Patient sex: M
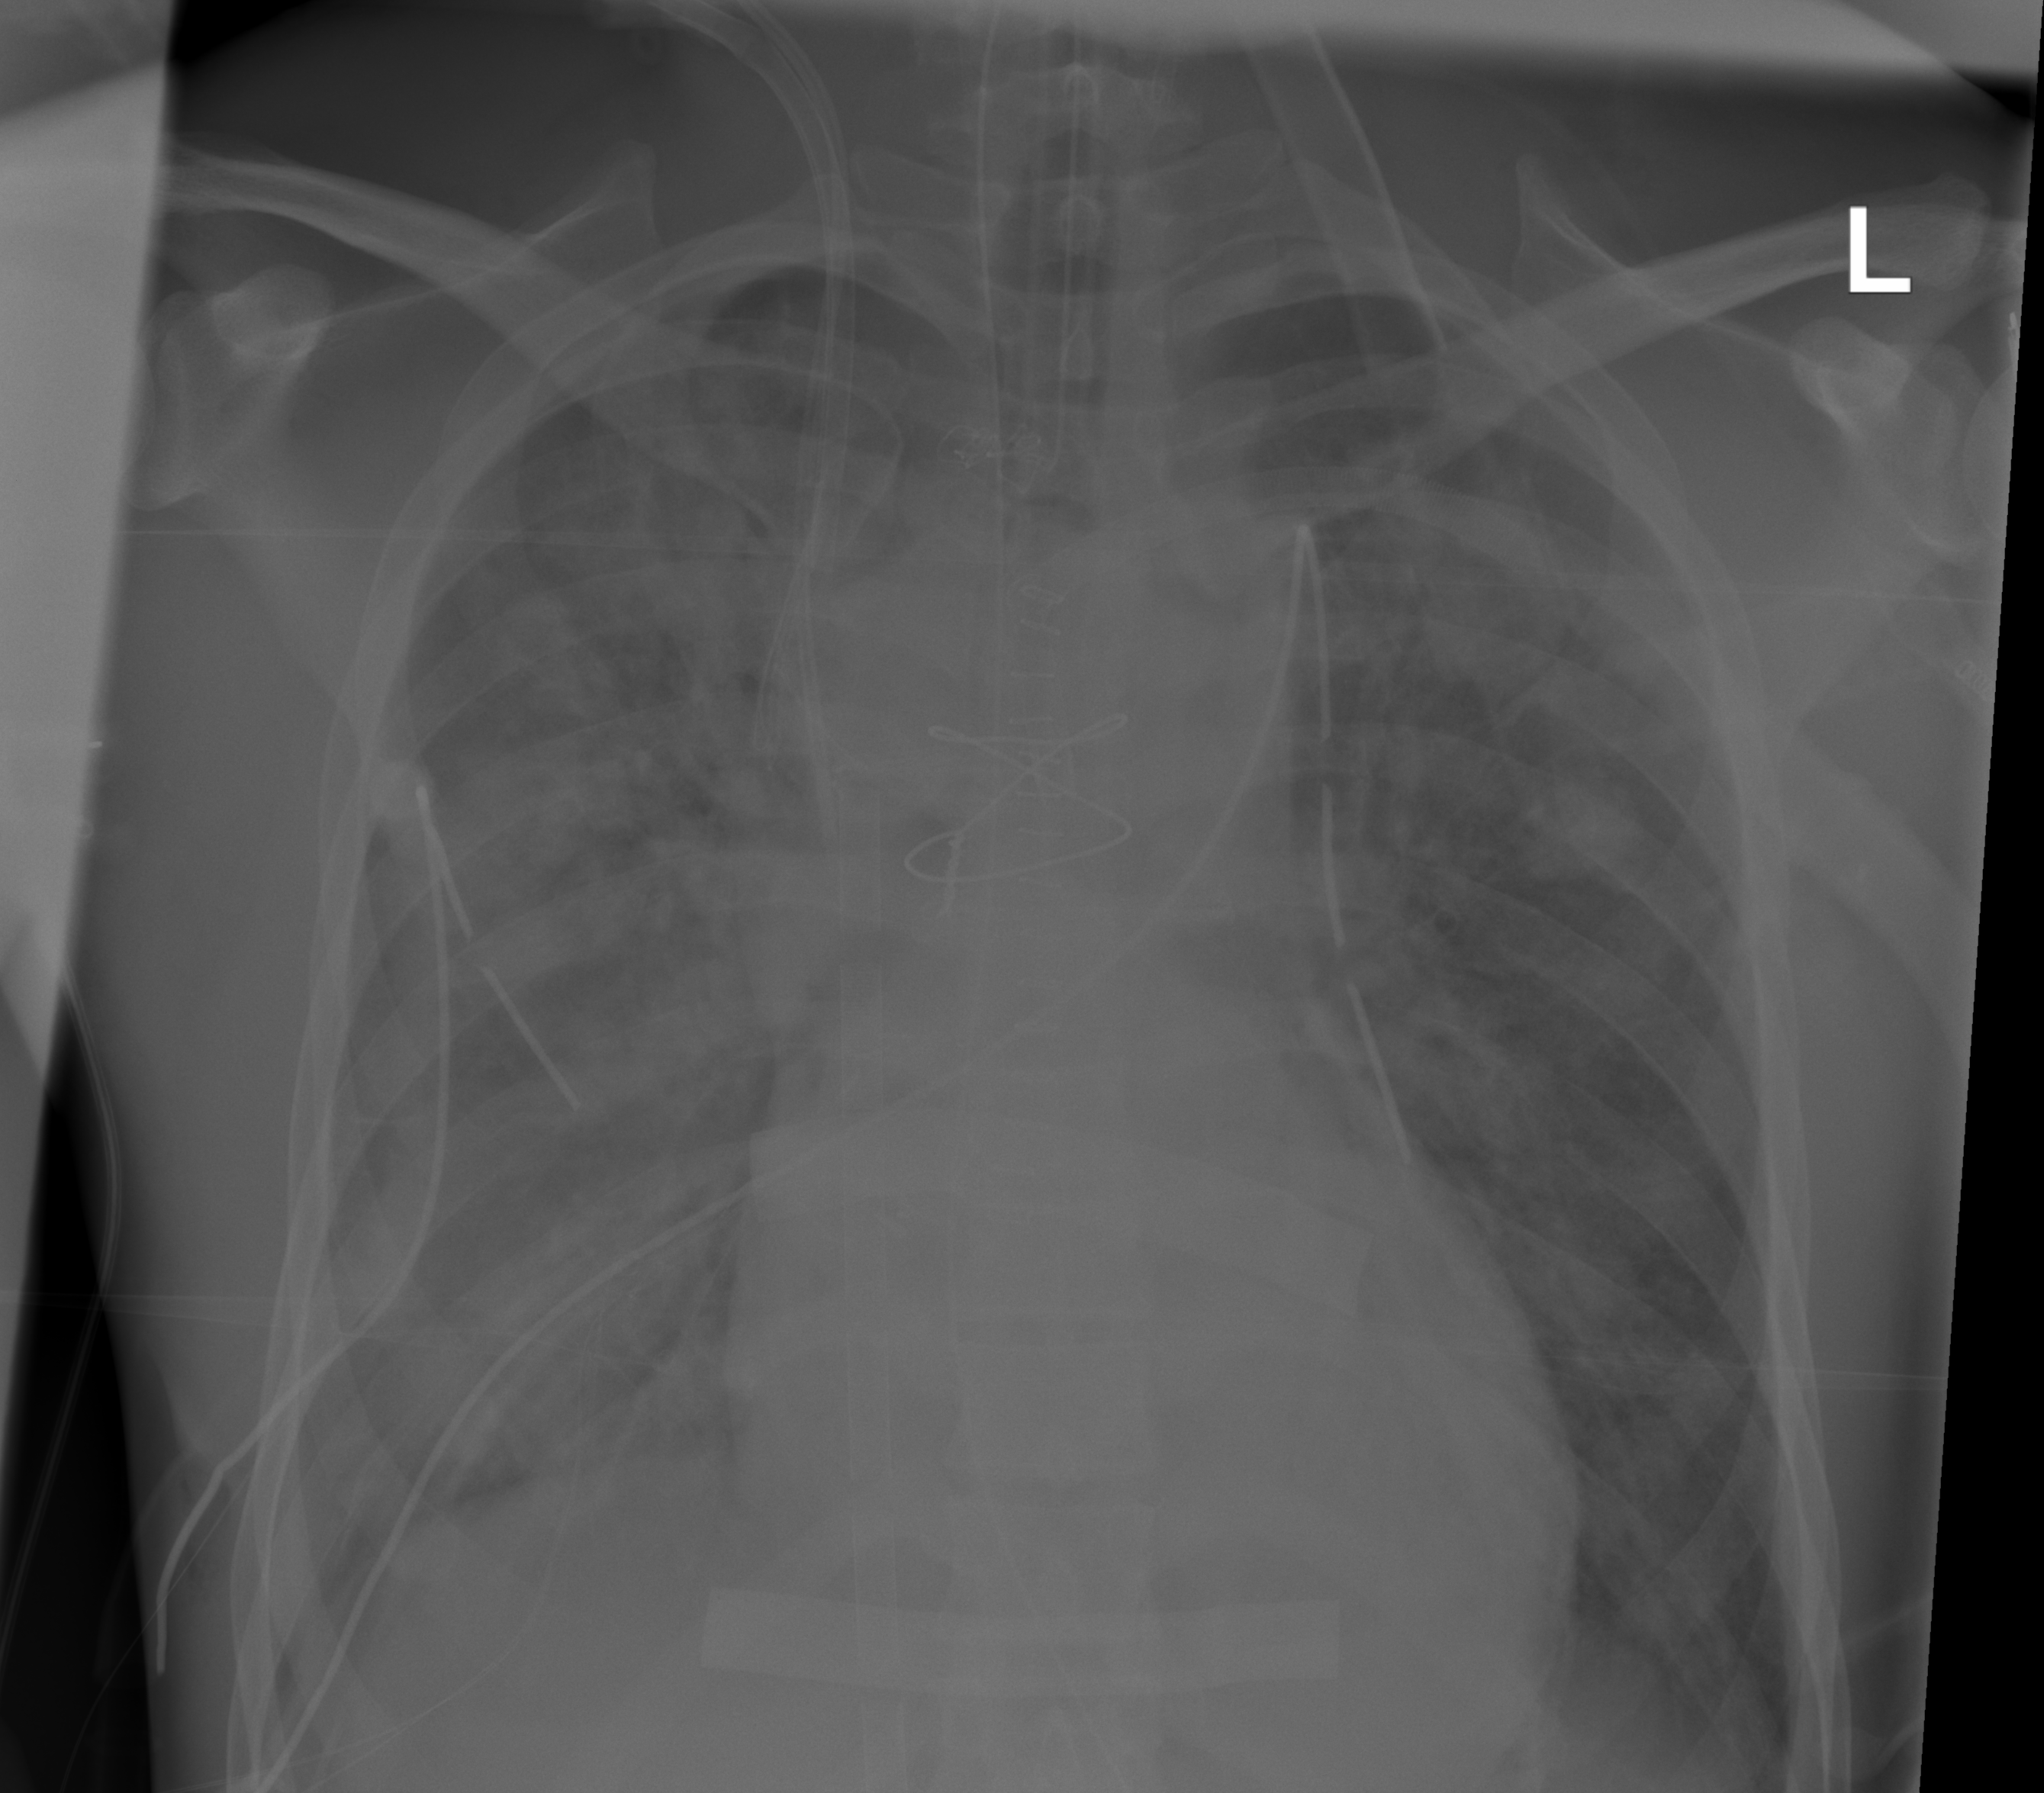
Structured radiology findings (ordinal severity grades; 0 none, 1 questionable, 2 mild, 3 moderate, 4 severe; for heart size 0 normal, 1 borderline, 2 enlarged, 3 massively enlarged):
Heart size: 2
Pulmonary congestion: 2
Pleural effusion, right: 1
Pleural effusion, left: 0
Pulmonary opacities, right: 4
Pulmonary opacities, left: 3
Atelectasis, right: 3
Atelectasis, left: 3